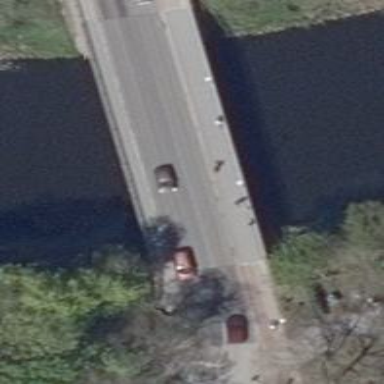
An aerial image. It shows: There is bridge in the image.